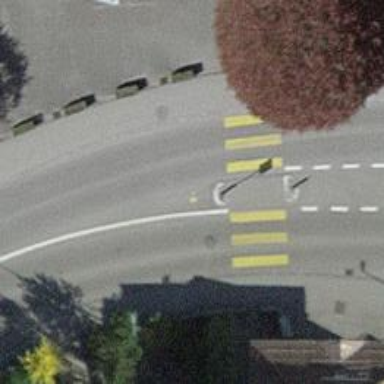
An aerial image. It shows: Secondary road with asphalt surface and sidewalks on both sides.